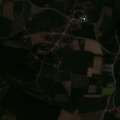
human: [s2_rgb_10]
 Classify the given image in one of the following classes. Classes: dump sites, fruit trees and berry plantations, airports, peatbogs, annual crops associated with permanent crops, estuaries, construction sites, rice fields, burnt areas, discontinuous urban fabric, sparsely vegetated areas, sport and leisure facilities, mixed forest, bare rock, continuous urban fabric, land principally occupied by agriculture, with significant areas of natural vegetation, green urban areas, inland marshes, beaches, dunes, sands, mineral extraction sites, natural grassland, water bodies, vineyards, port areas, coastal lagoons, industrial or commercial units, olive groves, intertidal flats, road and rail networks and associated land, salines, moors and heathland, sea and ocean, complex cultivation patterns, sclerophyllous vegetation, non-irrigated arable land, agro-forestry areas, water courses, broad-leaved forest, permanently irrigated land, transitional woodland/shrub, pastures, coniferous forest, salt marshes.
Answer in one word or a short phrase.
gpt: non-irrigated arable land, complex cultivation patterns, broad-leaved forest, coniferous forest, mixed forest